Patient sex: M
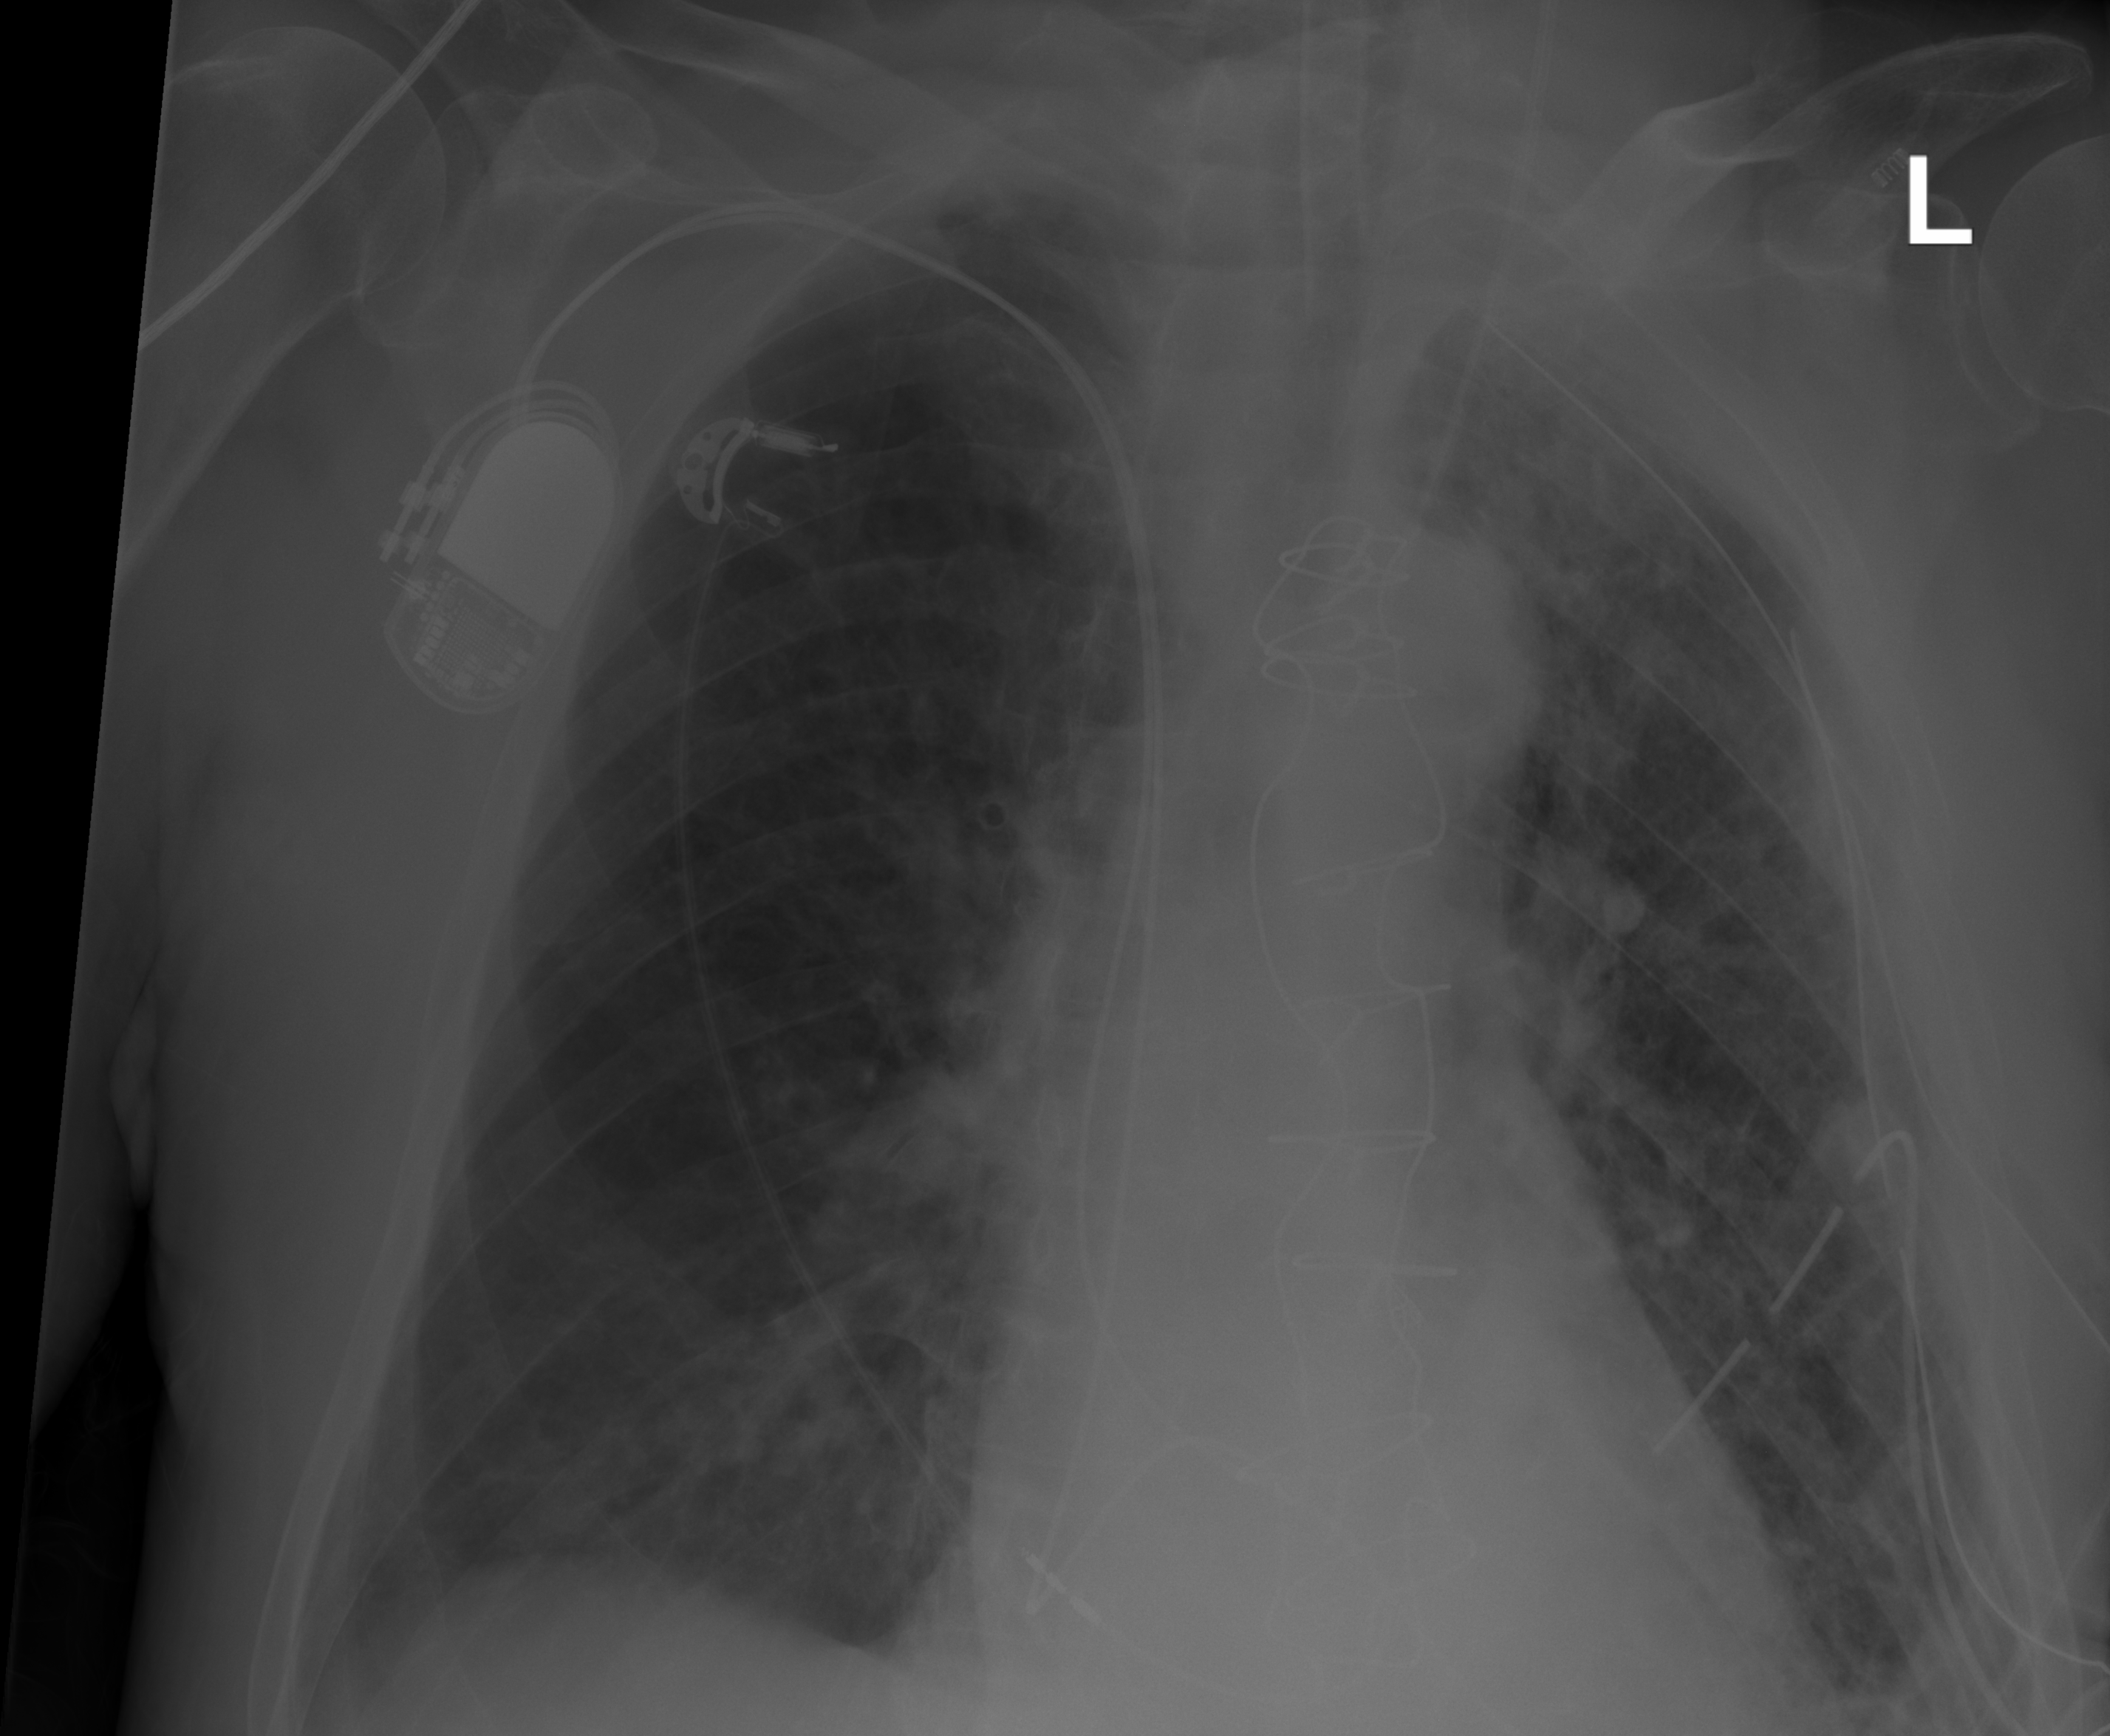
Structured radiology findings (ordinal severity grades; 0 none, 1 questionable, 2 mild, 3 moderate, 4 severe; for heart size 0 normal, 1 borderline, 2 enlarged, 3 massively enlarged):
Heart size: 1
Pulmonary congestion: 2
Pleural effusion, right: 0
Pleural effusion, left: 2
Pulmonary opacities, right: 0
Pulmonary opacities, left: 2
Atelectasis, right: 0
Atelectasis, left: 3